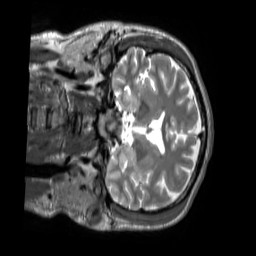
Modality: T2w
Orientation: coronal
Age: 58
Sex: male
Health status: ill
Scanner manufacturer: siemens
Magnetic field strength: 3 T
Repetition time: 2.8 s
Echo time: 0.326 s